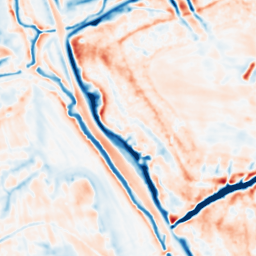
Category: multiscale
Decomposition family: dog_multiscale
Decomposition parameters: sigma_ratio: 1.4
n_scales: 5
base_sigma: 1
Upsampling method: quartic
Upsampling parameters: scale: 2
Upsampling scale: 2